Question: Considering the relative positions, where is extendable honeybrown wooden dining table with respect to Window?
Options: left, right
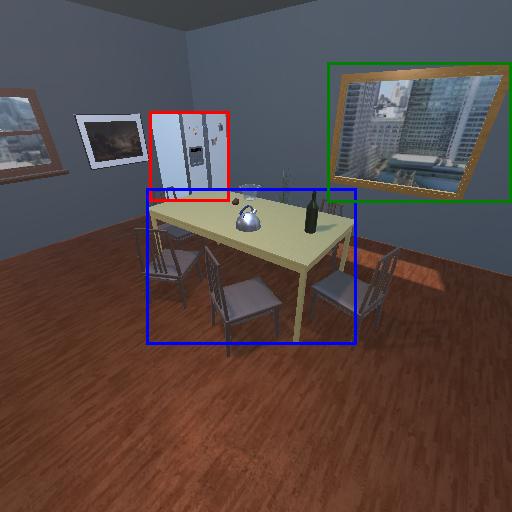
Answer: left